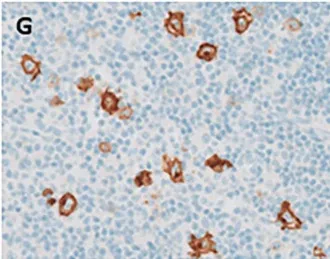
Hematoxylin-eosin stain shows a larger morphological spectrum of scattered large HRS cells, and ,immunoblasts.
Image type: pathology (h&e)